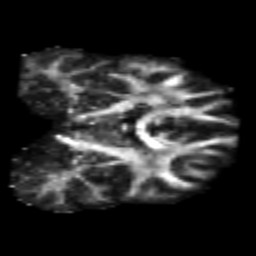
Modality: FA
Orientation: coronal
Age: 31
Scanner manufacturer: philips
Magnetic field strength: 3 T
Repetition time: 7.766 s
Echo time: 0.1224 s